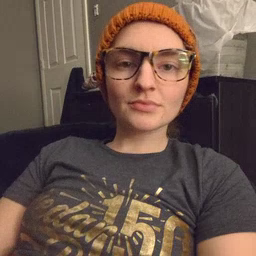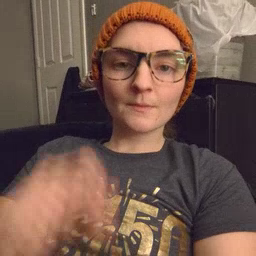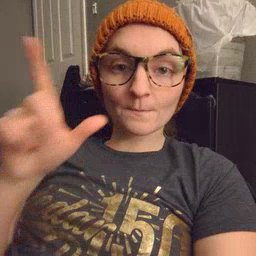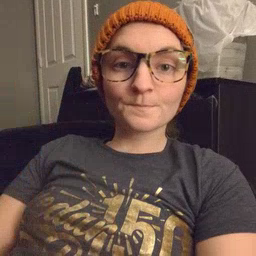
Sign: wake